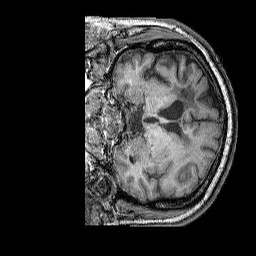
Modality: T1w
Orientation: coronal
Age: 46
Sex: male
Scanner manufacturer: siemens
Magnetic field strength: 3 T
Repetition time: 2.25 s
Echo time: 0.00415 s